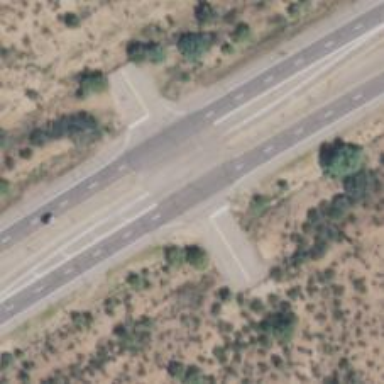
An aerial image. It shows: Trunk link highway with asphalt surface.